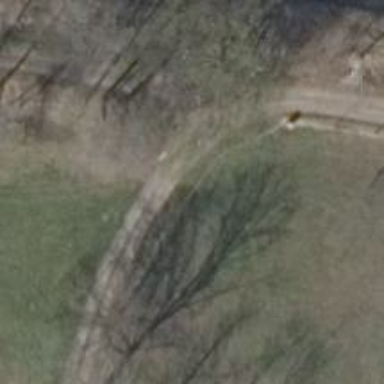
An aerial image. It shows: Driveway with compacted surface.